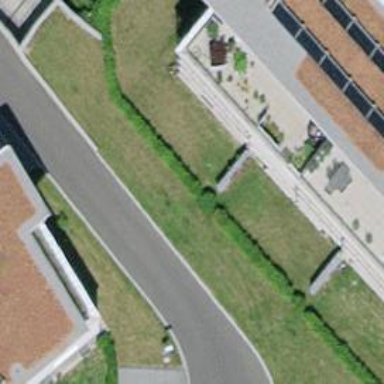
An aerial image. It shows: Hedge acting as barrier.